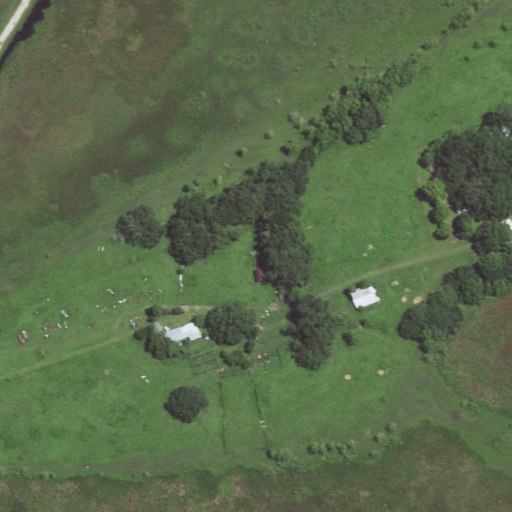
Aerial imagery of island in Louisiana named Perreau Island containing pasture, herbaceous wetlands, open development, low intensity development, and woody wetlands